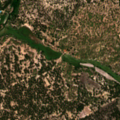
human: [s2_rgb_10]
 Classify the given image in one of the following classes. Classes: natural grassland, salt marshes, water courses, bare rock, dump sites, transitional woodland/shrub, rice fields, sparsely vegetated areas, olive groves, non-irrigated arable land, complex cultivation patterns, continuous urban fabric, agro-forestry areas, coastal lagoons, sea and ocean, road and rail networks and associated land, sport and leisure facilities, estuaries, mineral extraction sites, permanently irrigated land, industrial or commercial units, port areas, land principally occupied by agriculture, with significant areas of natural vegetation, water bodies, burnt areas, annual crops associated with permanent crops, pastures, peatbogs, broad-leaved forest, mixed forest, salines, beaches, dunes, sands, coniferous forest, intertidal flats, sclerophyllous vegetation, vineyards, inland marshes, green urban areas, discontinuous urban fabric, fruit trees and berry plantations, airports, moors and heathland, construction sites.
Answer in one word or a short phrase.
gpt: continuous urban fabric